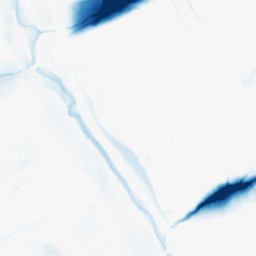
Category: morphological
Decomposition family: morphological_ellipse
Decomposition parameters: operation: closing
width: 50
height: 10
Upsampling method: quadratic
Upsampling parameters: scale: 8
Upsampling scale: 8